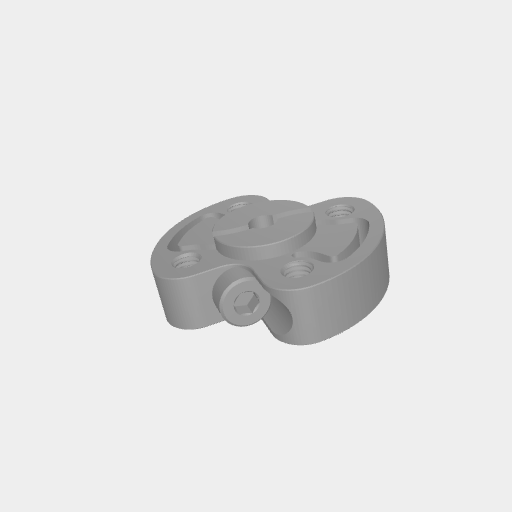
Part: SonicHub4ID